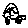
Label: car